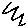
Label: zigzag